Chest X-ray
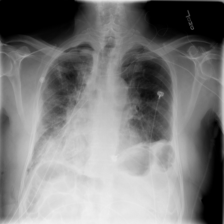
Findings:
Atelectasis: positive
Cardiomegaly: negative
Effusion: negative
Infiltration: positive
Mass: negative
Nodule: negative
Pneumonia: negative
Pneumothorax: positive
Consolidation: negative
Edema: negative
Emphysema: negative
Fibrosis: negative
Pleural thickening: negative
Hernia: negative